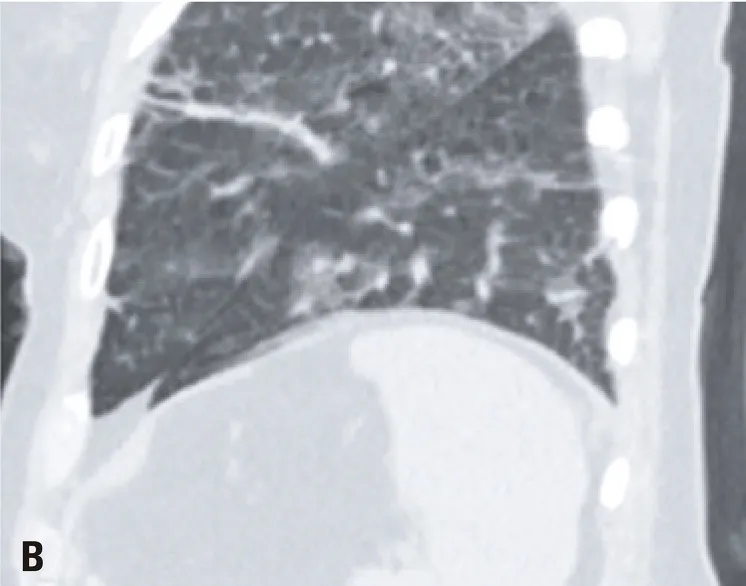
Sagital. Images of the lung basis in an abdomen computed tomography show ground-glass opacities with septal thickening and fine reticulation, typical COVID-19 pulmonary findings.
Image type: radiology (ct)